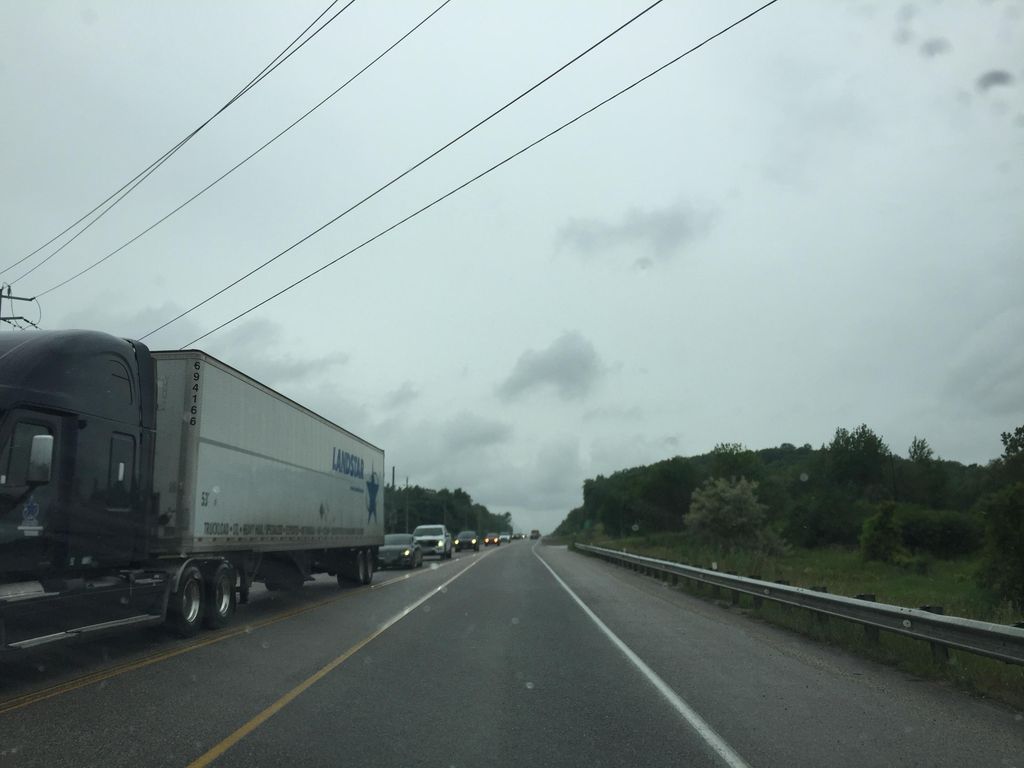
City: kitchener-waterloo